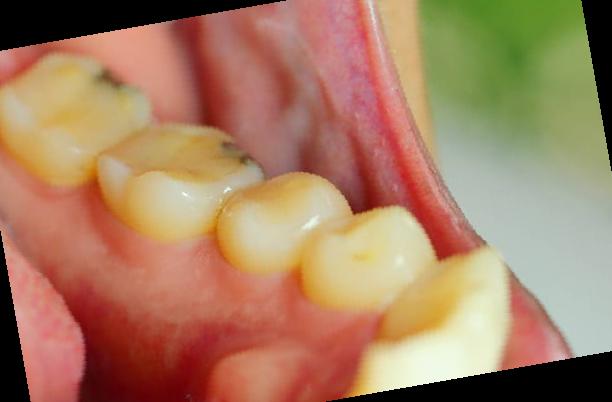
Condition: Calculus